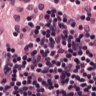
Metastatic tissue present: no